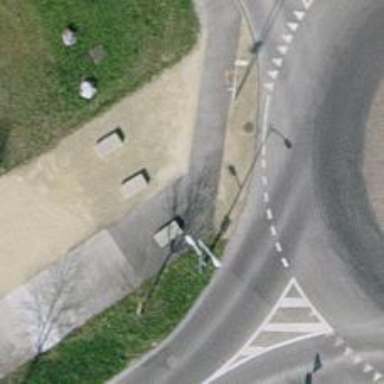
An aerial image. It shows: Concrete cycleway.